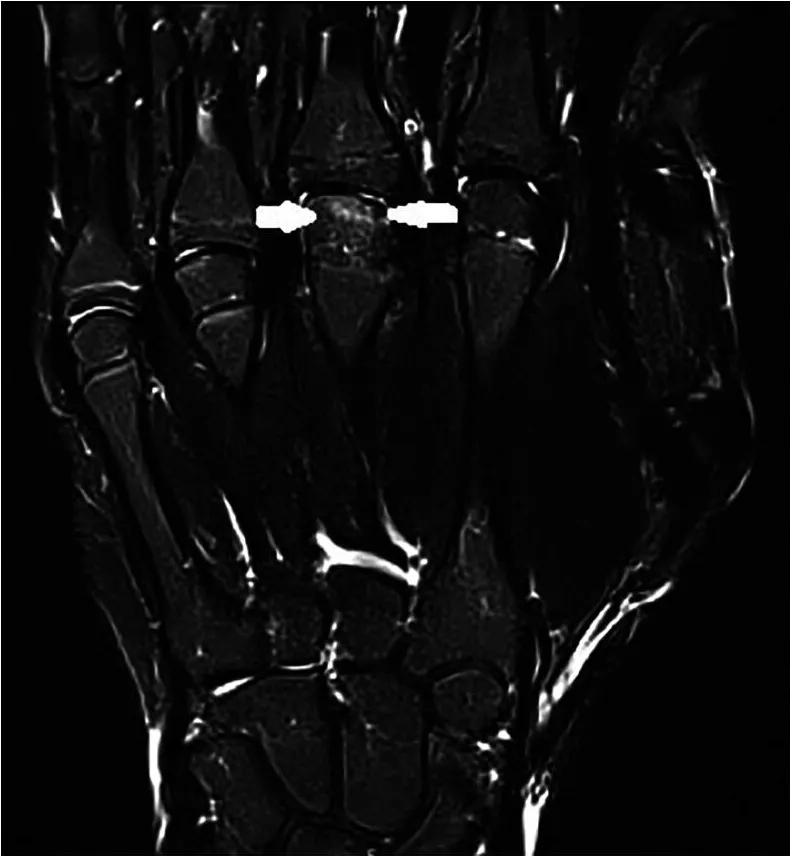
Second MRI, October 2022, vascularization seems preserved in T2 weighted images.
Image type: radiology (mri)